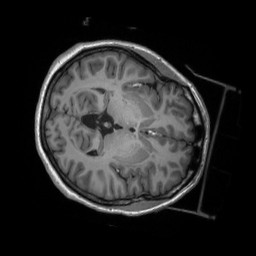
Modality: T1w
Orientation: axial
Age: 52
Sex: female
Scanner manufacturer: siemens
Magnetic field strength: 3 T
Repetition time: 2.53 s
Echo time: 0.00219 s